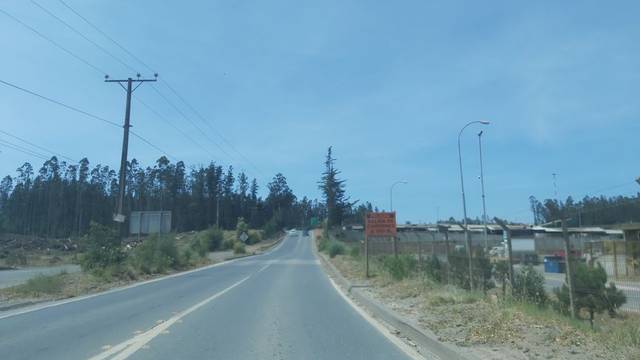
Region: Chile
Coordinates: -35.37, -72.411